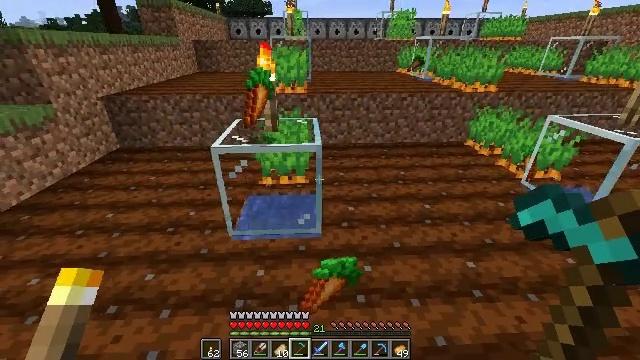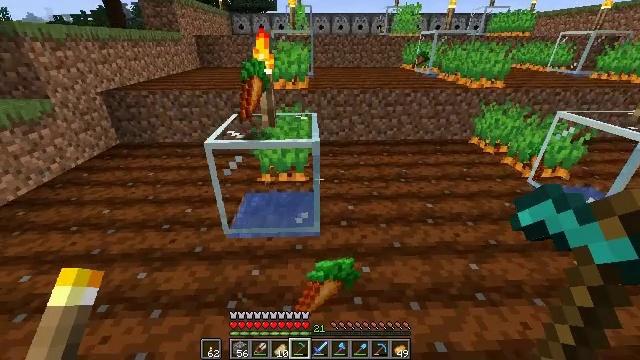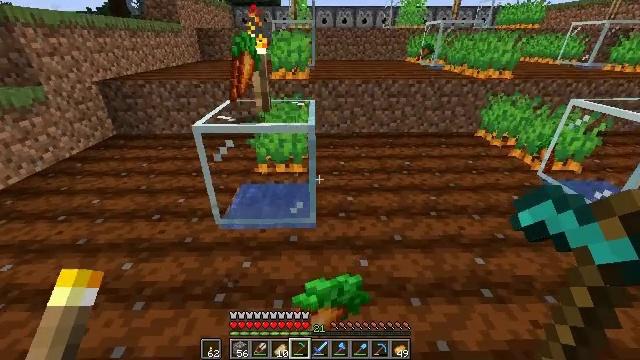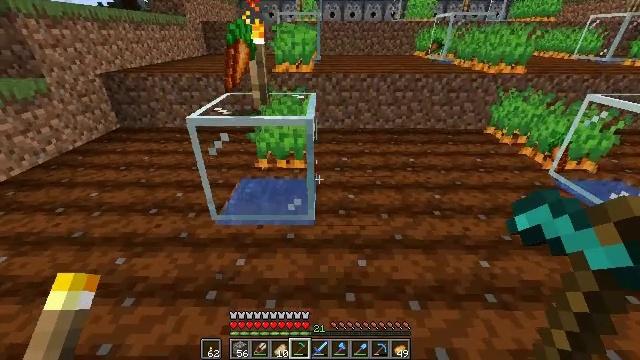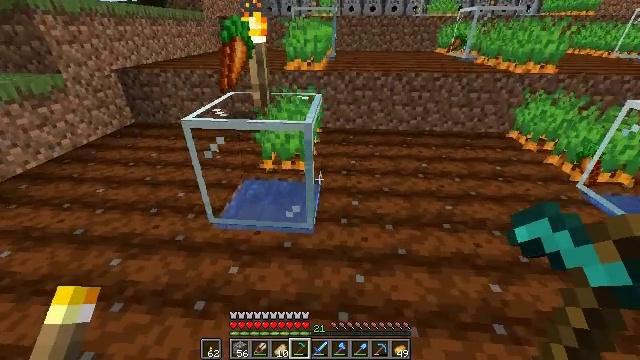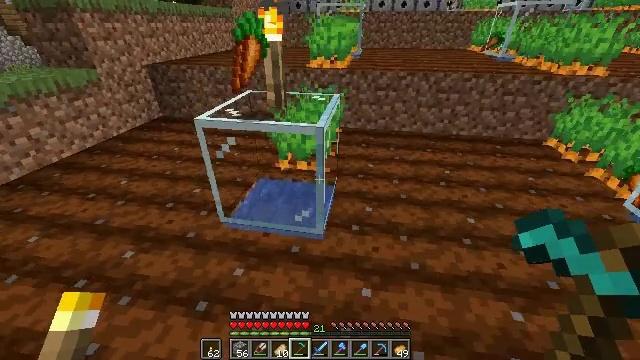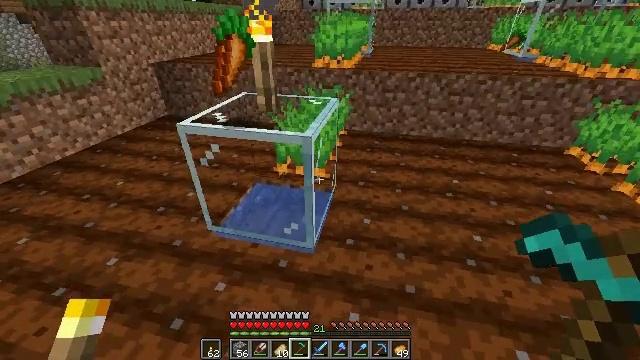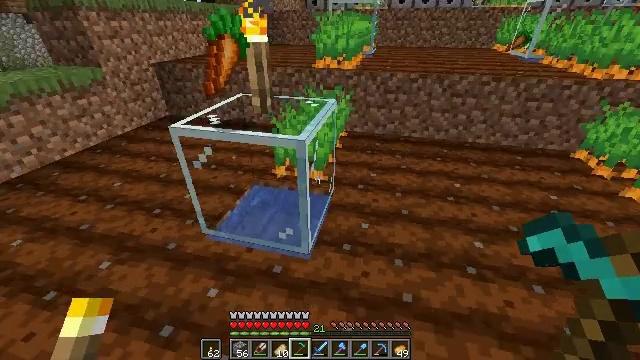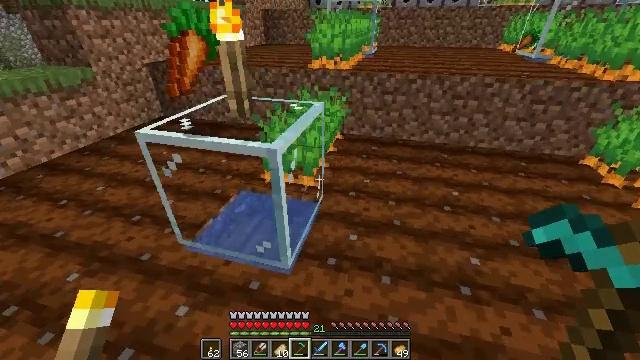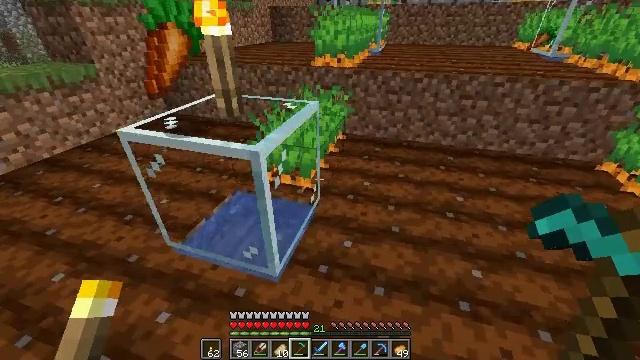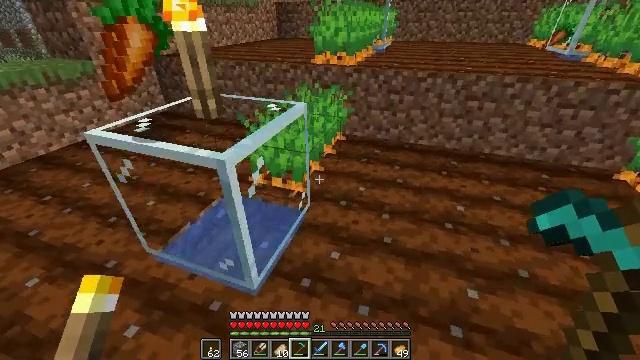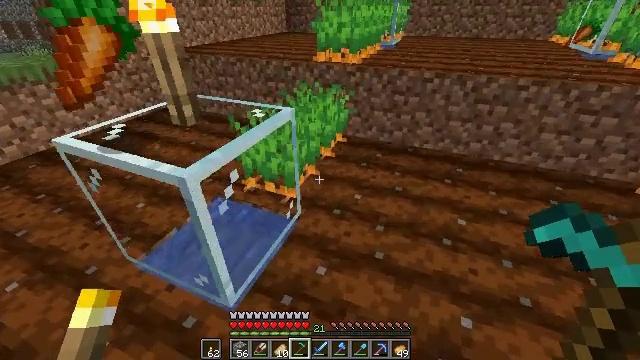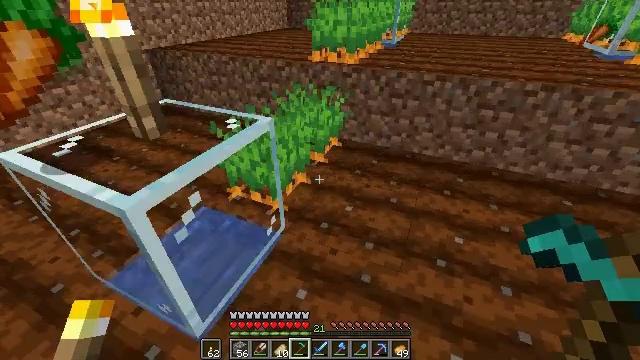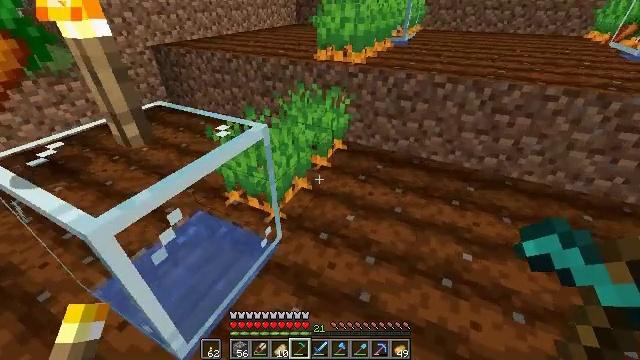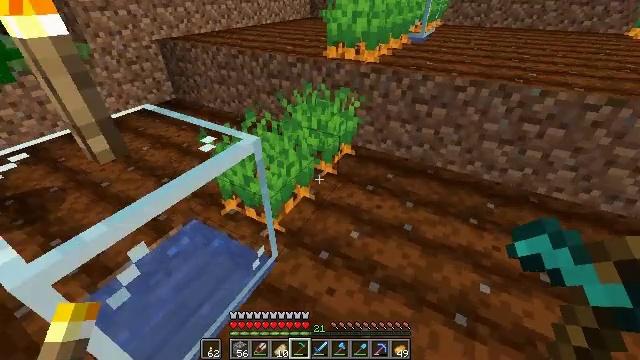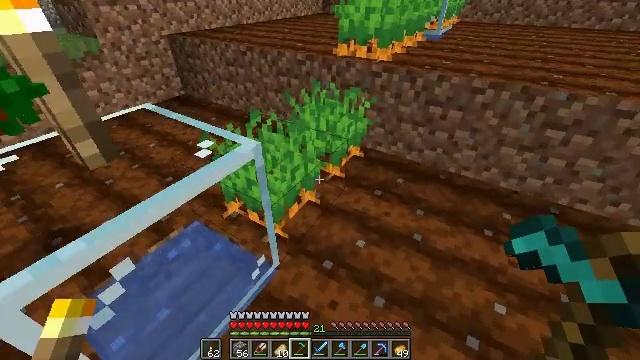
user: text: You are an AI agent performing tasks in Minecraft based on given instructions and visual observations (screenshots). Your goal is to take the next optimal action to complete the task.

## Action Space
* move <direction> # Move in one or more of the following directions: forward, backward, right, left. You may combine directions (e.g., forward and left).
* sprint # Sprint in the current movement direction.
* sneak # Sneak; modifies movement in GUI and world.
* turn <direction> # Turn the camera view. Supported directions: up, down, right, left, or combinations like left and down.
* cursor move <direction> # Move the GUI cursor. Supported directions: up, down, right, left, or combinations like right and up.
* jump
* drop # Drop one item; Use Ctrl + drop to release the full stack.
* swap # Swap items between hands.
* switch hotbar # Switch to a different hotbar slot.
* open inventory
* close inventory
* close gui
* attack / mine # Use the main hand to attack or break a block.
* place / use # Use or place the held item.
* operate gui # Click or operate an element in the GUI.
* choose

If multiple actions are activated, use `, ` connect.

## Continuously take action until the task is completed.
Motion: motion action
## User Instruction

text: Gather carrots from the field.
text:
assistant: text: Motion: move forward and move right
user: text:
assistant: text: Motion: move forward and move right
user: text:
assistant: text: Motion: move forward and move right, turn left
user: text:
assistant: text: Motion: move forward and move right, turn left
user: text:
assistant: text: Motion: move forward and move right, turn left
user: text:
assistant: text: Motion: move forward and move right, turn left
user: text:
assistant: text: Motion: move forward and move right
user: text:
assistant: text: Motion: move forward and move right, turn left
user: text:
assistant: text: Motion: move forward and move right, turn left
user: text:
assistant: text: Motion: move forward and move right, turn left
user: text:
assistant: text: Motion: move forward and move right, turn left and down
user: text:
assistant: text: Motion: move forward, turn left
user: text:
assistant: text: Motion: move forward, turn left
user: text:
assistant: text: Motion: move forward, turn left and down
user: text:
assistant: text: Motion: move forward, turn left
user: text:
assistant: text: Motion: turn left and down
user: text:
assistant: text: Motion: turn left and down
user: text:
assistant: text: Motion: turn left and down
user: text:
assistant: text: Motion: turn left
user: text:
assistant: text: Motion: attack / mine
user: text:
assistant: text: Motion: attack / mine
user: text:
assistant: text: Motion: turn right and up, attack / mine
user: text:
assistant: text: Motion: turn right and up, attack / mine
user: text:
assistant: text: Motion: turn right and up
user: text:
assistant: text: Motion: no_op
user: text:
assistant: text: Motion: no_op
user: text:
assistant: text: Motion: move forward
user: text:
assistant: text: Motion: move forward
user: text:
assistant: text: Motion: move forward
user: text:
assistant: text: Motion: move forward